Interaction volume radius: 10 \u00c5
Interaction volume height: 20 \u00c5
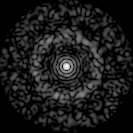
Disorder parameter: 0.839